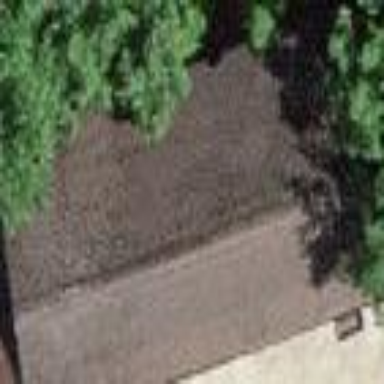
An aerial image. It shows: Shed.